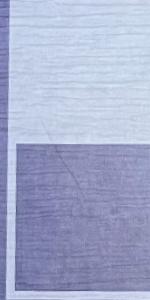
Label: Empty